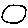
Label: circle